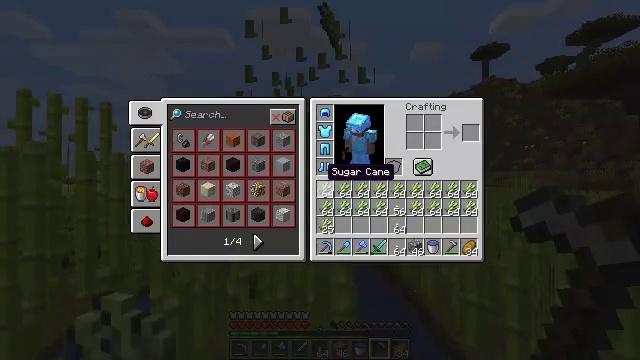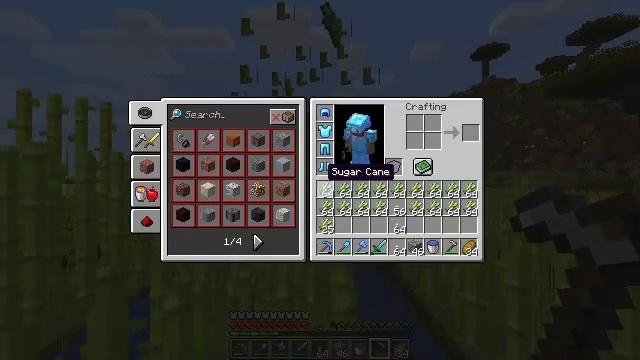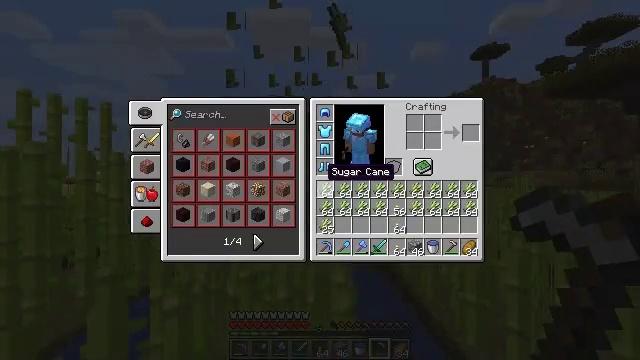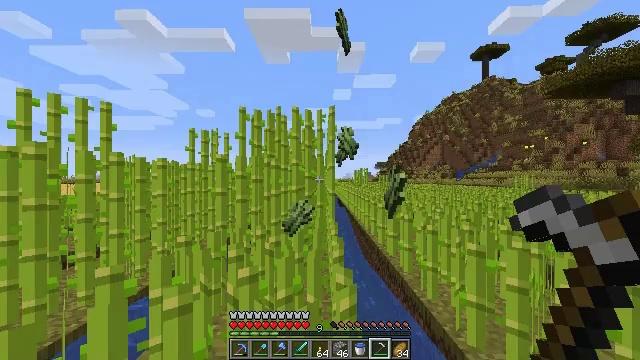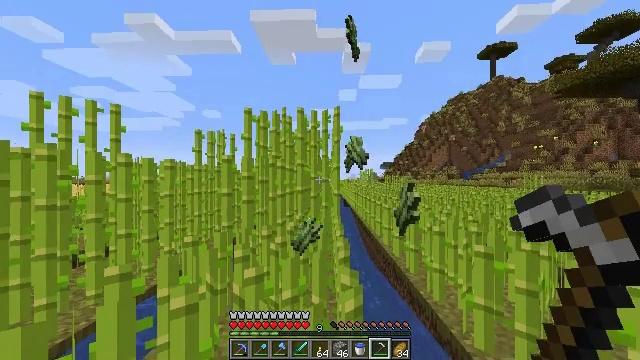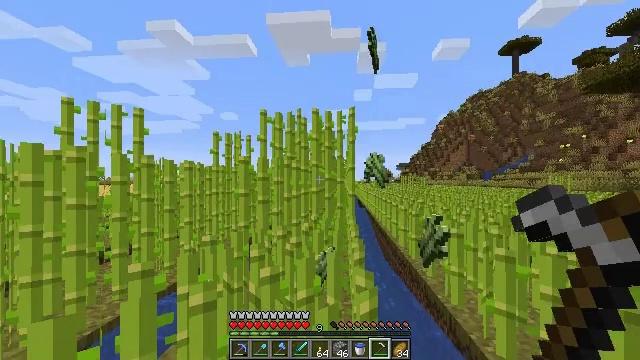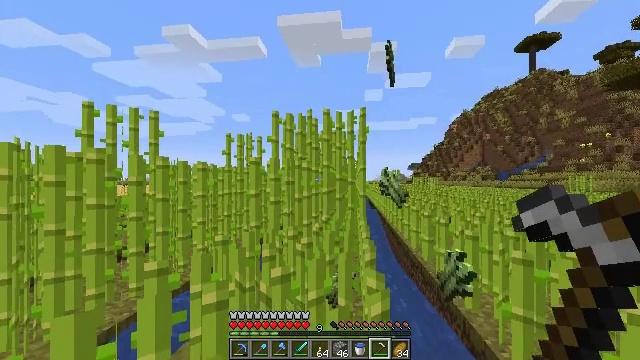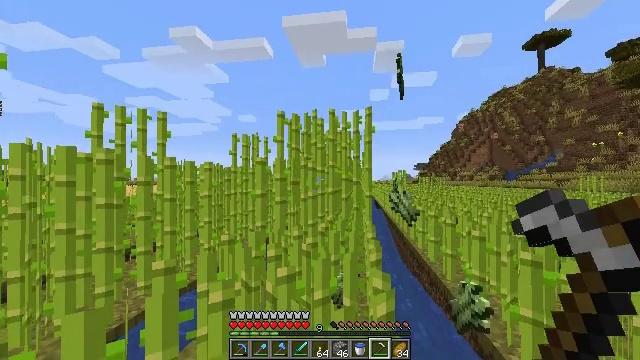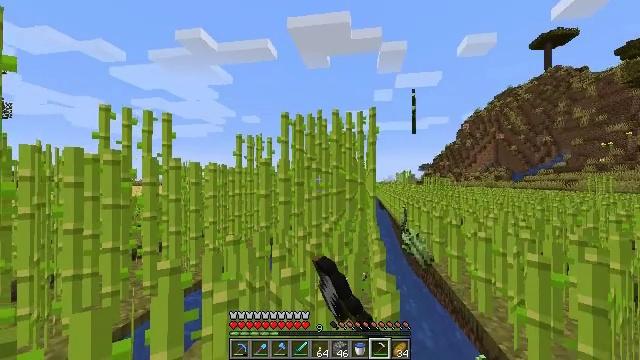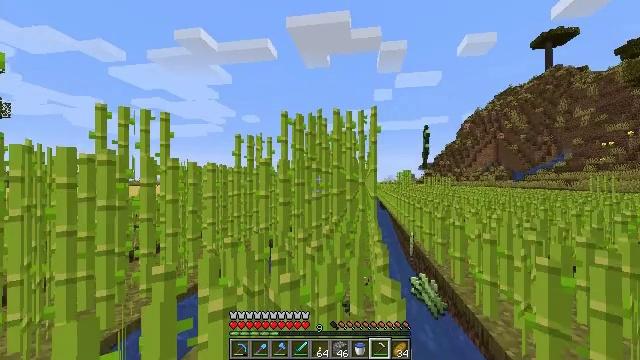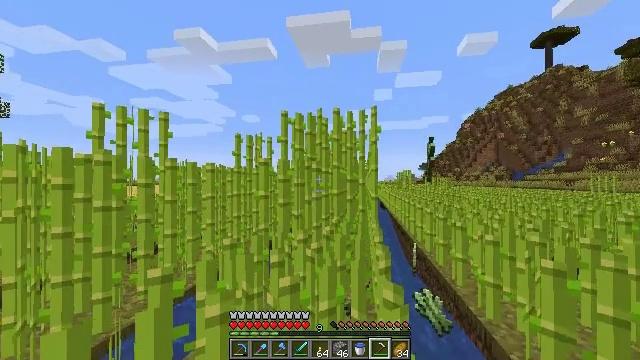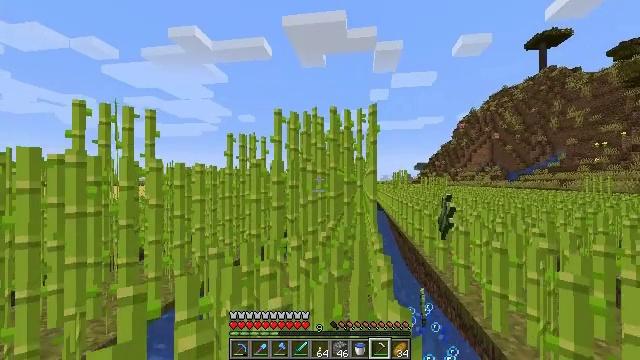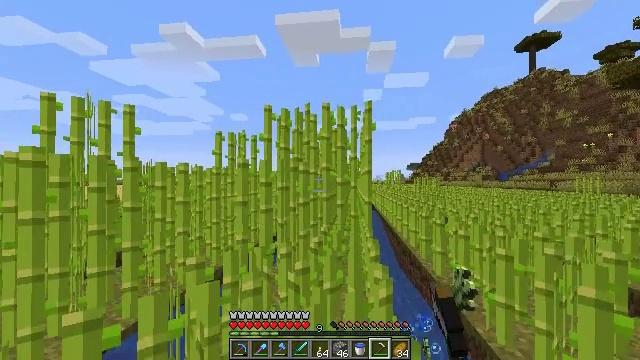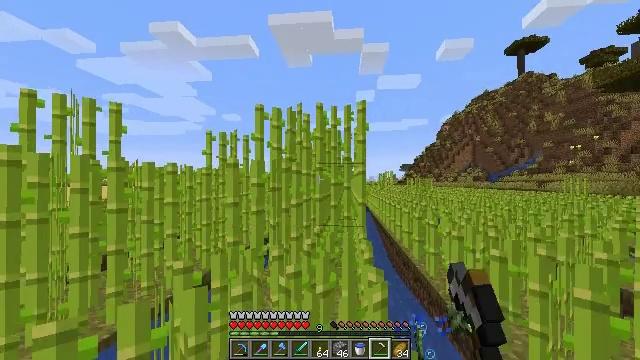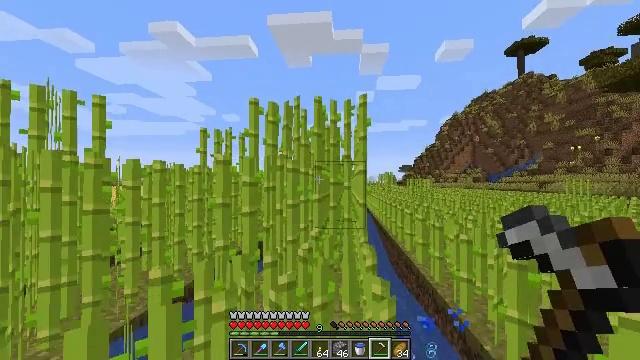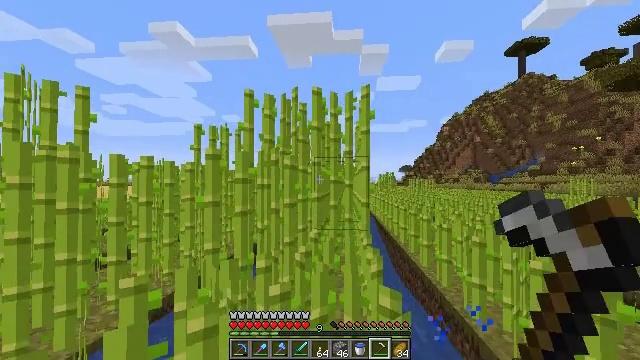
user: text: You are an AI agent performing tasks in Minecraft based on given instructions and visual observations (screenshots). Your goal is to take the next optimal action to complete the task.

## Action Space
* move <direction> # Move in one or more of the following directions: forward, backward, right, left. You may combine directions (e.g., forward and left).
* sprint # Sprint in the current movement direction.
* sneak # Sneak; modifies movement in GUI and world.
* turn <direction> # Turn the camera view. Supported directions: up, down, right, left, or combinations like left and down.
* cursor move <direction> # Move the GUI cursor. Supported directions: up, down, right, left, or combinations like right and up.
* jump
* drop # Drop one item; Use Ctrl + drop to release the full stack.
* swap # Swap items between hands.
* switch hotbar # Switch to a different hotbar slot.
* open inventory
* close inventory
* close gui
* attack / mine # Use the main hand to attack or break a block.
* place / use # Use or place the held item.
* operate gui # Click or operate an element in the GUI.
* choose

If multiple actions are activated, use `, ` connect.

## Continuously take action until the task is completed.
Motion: motion action
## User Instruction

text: Cut down the sugar cane stalks.
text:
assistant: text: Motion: no_op
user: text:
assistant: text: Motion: no_op
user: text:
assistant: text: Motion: no_op
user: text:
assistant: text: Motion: turn left
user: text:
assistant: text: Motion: turn left
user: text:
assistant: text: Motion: turn left
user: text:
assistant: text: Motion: turn left, attack / mine
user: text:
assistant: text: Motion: attack / mine
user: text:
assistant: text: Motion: move forward, attack / mine
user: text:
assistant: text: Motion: move forward, attack / mine
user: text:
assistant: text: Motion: move forward, attack / mine
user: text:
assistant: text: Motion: move forward, turn right, attack / mine
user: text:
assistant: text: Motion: move forward, turn right, attack / mine
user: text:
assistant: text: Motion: move forward, attack / mine
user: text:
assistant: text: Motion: move forward, attack / mine
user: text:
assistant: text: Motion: move forward, turn left, attack / mine
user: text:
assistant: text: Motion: move forward, turn left, attack / mine
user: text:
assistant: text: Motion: turn left, attack / mine
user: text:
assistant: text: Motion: turn left
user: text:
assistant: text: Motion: turn left
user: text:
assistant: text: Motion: turn left
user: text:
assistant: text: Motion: turn left
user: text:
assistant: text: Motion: no_op
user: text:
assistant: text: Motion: attack / mine
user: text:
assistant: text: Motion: move forward, attack / mine
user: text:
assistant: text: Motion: move forward, turn right, attack / mine
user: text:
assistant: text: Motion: move forward, turn right, attack / mine
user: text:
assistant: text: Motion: move forward, attack / mine
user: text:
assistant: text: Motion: move forward, attack / mine
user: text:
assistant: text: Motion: move forward, attack / mine